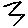
Label: zigzag